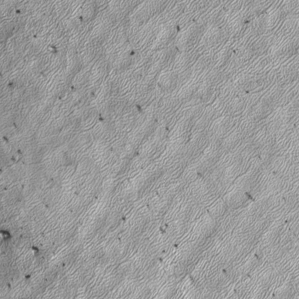
Label: frost